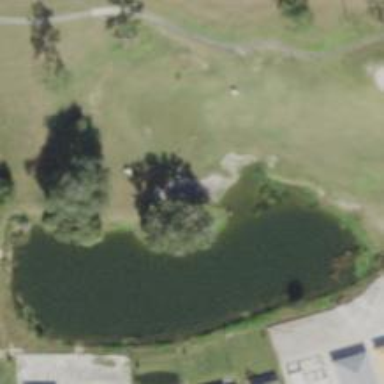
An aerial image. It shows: Golf hole.